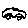
Label: car